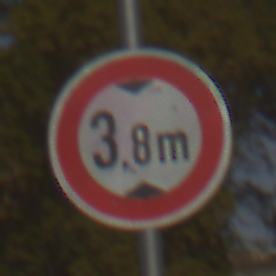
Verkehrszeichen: TatsaechlicheHoehe
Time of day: MorningAfternoon
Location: Outdoor (Suburban)
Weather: PartlyCloudy
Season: NotSpecified
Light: Natural